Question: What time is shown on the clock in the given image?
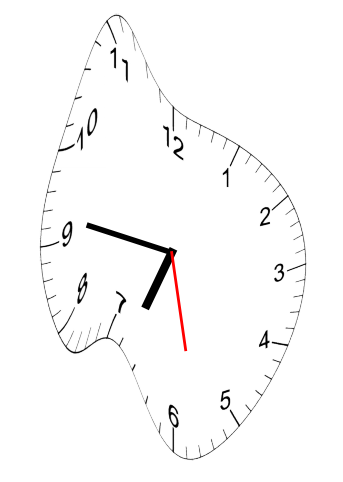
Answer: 06:46:28